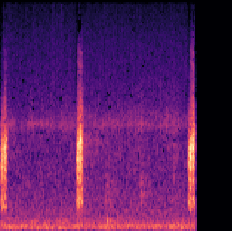
Sound class: Frog